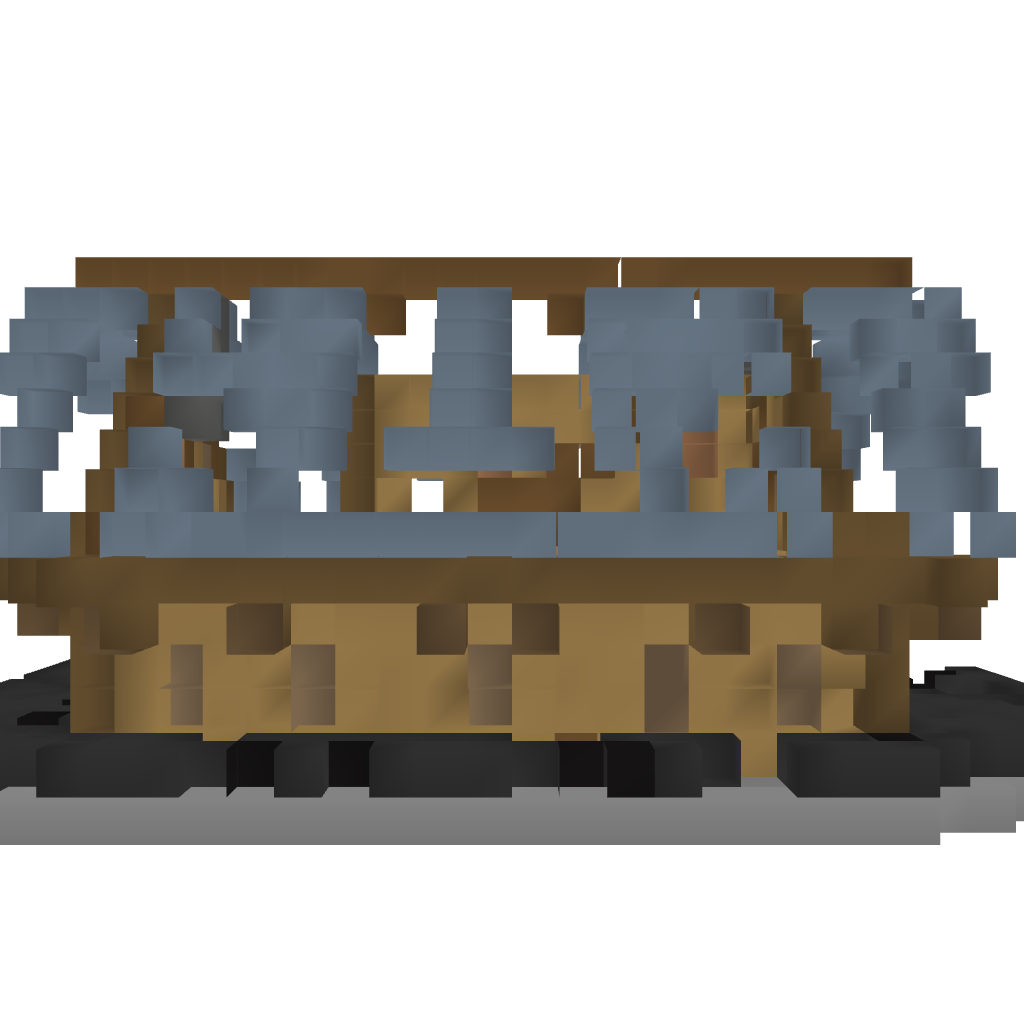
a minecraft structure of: rustic home